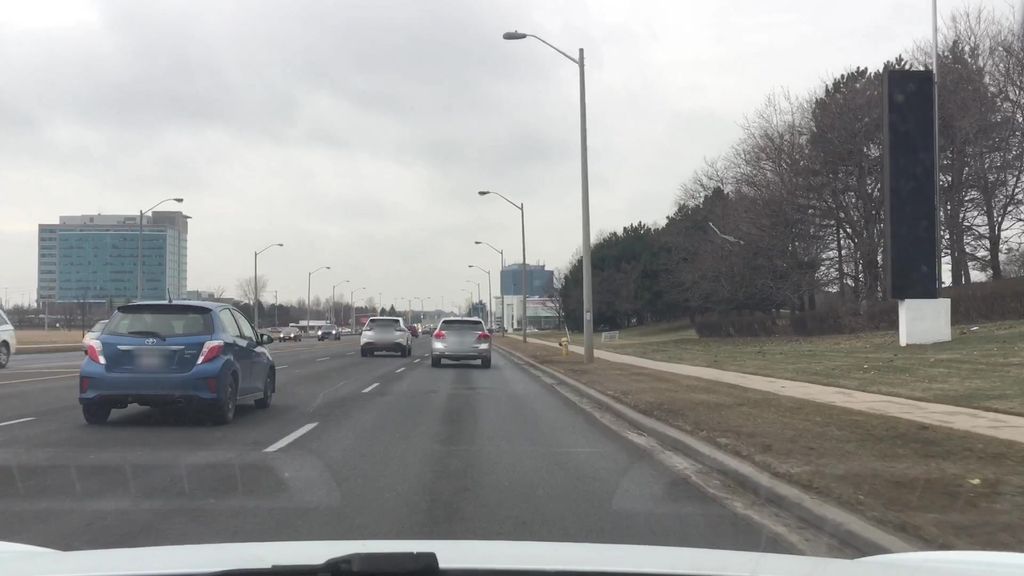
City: toronto